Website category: book
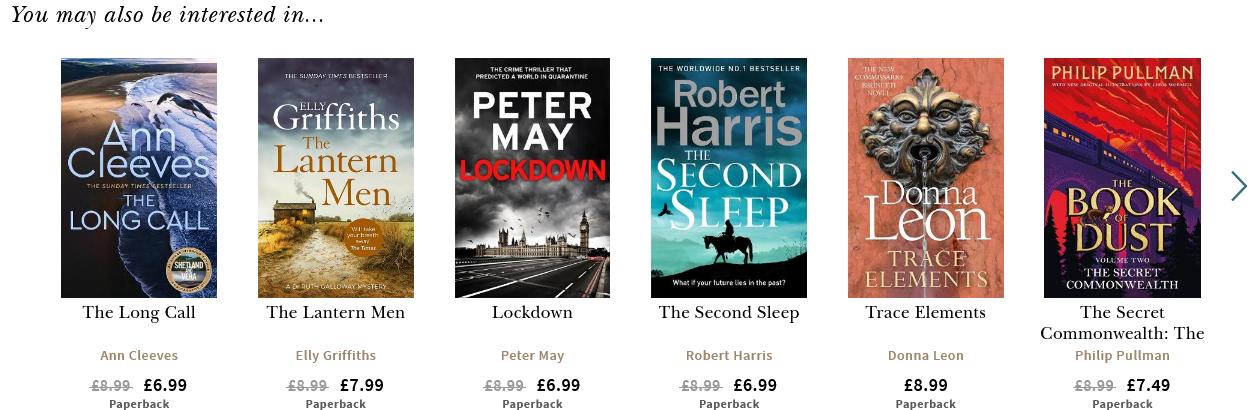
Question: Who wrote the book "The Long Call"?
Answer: Ann Cleeves

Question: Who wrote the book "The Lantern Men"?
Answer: Elly Griffiths

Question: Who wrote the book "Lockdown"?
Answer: Peter May

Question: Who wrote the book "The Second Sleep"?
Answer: Robert Harris

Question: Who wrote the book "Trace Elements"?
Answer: Donna Leon

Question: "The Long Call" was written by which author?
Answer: Ann Cleeves

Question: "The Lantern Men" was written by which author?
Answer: Elly Griffiths

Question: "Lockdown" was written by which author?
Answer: Peter May

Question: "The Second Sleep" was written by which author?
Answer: Robert Harris

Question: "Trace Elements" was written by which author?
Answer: Donna Leon

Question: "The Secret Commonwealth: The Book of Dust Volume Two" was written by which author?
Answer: Philip Pullman

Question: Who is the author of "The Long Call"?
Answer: Ann Cleeves

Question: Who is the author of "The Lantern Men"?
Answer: Elly Griffiths

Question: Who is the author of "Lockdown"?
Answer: Peter May

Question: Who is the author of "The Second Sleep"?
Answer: Robert Harris

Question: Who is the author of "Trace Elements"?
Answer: Donna Leon

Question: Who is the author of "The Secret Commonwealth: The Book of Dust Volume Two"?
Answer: Philip Pullman

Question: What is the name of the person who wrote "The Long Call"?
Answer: Ann Cleeves

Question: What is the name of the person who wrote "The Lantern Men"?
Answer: Elly Griffiths

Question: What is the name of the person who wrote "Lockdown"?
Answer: Peter May

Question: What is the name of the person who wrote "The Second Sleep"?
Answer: Robert Harris

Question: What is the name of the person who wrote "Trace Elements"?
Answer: Donna Leon

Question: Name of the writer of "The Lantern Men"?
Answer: Elly Griffiths

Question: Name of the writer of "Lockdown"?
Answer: Peter May

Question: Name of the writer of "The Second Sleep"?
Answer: Robert Harris

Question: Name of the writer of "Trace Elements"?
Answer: Donna Leon

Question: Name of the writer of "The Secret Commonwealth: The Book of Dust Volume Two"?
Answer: Philip Pullman

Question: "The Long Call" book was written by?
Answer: Ann Cleeves

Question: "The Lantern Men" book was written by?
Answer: Elly Griffiths

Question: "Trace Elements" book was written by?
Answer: Donna Leon

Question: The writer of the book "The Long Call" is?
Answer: Ann Cleeves

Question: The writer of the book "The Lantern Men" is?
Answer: Elly Griffiths

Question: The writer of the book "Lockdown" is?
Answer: Peter May

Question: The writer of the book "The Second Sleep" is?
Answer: Robert Harris

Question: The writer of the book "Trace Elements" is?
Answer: Donna Leon

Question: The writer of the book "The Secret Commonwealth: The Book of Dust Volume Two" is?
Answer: Philip Pullman

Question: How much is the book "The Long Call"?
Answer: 6.99

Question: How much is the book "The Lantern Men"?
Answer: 7.99

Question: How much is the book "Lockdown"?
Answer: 6.99

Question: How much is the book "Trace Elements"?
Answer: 8.99

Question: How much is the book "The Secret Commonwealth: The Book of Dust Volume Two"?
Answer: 7.49

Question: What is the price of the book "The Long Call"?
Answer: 6.99

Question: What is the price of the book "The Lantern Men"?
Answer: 7.99

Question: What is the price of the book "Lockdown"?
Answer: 6.99

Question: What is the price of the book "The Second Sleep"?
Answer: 6.99

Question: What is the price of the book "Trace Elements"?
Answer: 8.99

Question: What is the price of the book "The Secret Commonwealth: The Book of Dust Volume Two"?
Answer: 7.49

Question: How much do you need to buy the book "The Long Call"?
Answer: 6.99

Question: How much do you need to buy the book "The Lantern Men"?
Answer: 7.99

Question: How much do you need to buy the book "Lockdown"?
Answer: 6.99

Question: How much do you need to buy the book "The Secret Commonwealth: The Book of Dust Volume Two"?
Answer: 7.49

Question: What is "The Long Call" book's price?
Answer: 6.99

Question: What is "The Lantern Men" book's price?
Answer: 7.99

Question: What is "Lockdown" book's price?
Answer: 6.99

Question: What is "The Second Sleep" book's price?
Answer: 6.99

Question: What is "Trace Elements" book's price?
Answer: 8.99

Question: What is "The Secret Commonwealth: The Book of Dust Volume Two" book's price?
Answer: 7.49

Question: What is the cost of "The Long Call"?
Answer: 6.99

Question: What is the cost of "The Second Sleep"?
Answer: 6.99

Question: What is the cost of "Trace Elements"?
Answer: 8.99

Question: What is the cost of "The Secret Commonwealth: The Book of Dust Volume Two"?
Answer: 7.49

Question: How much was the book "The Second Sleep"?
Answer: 6.99

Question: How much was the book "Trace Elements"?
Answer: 8.99

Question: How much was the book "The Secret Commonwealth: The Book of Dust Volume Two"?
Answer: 7.49